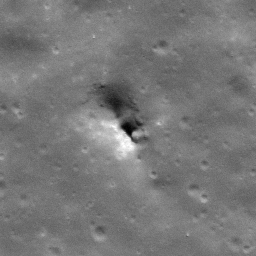
Pit: Copernicus 13a
Host crater: Copernicus
Host type: impact_melt
Lunar coordinates: latitude 10.186, longitude 339.873